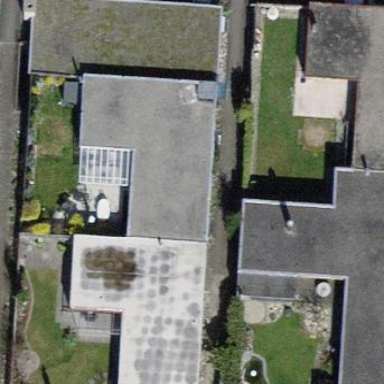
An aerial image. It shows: Terrace building.